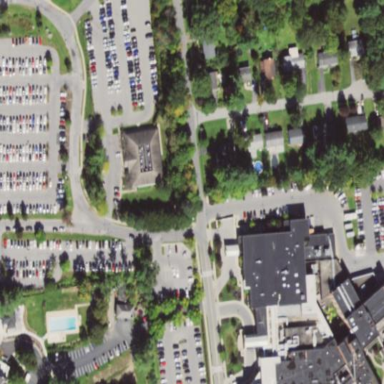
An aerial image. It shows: Hospital providing healthcare services.